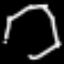
Label: octagon